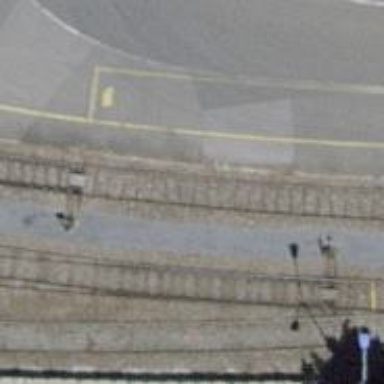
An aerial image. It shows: Railway spur service.